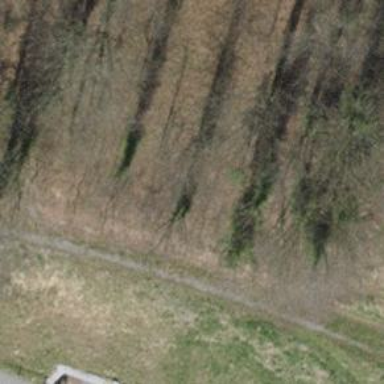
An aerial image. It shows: Grass track with grade3 tracktype.